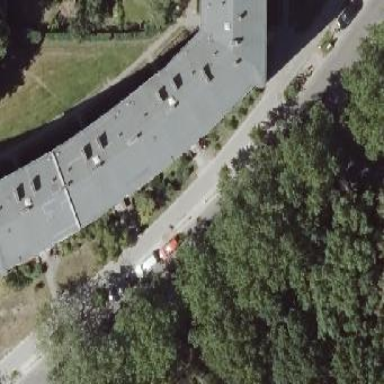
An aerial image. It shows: Image showing building with apartments.